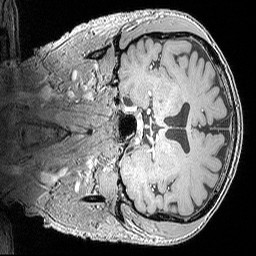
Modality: MP2RAGE
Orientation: coronal
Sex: male
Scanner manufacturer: siemens
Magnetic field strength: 3 T
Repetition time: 5 s
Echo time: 0.00292 s